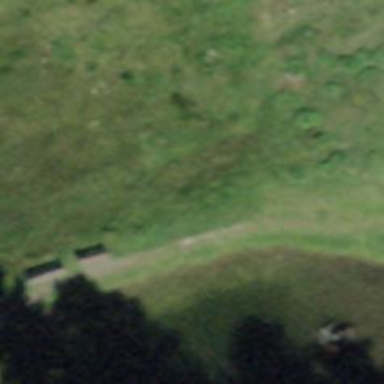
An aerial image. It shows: Ground path.